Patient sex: M
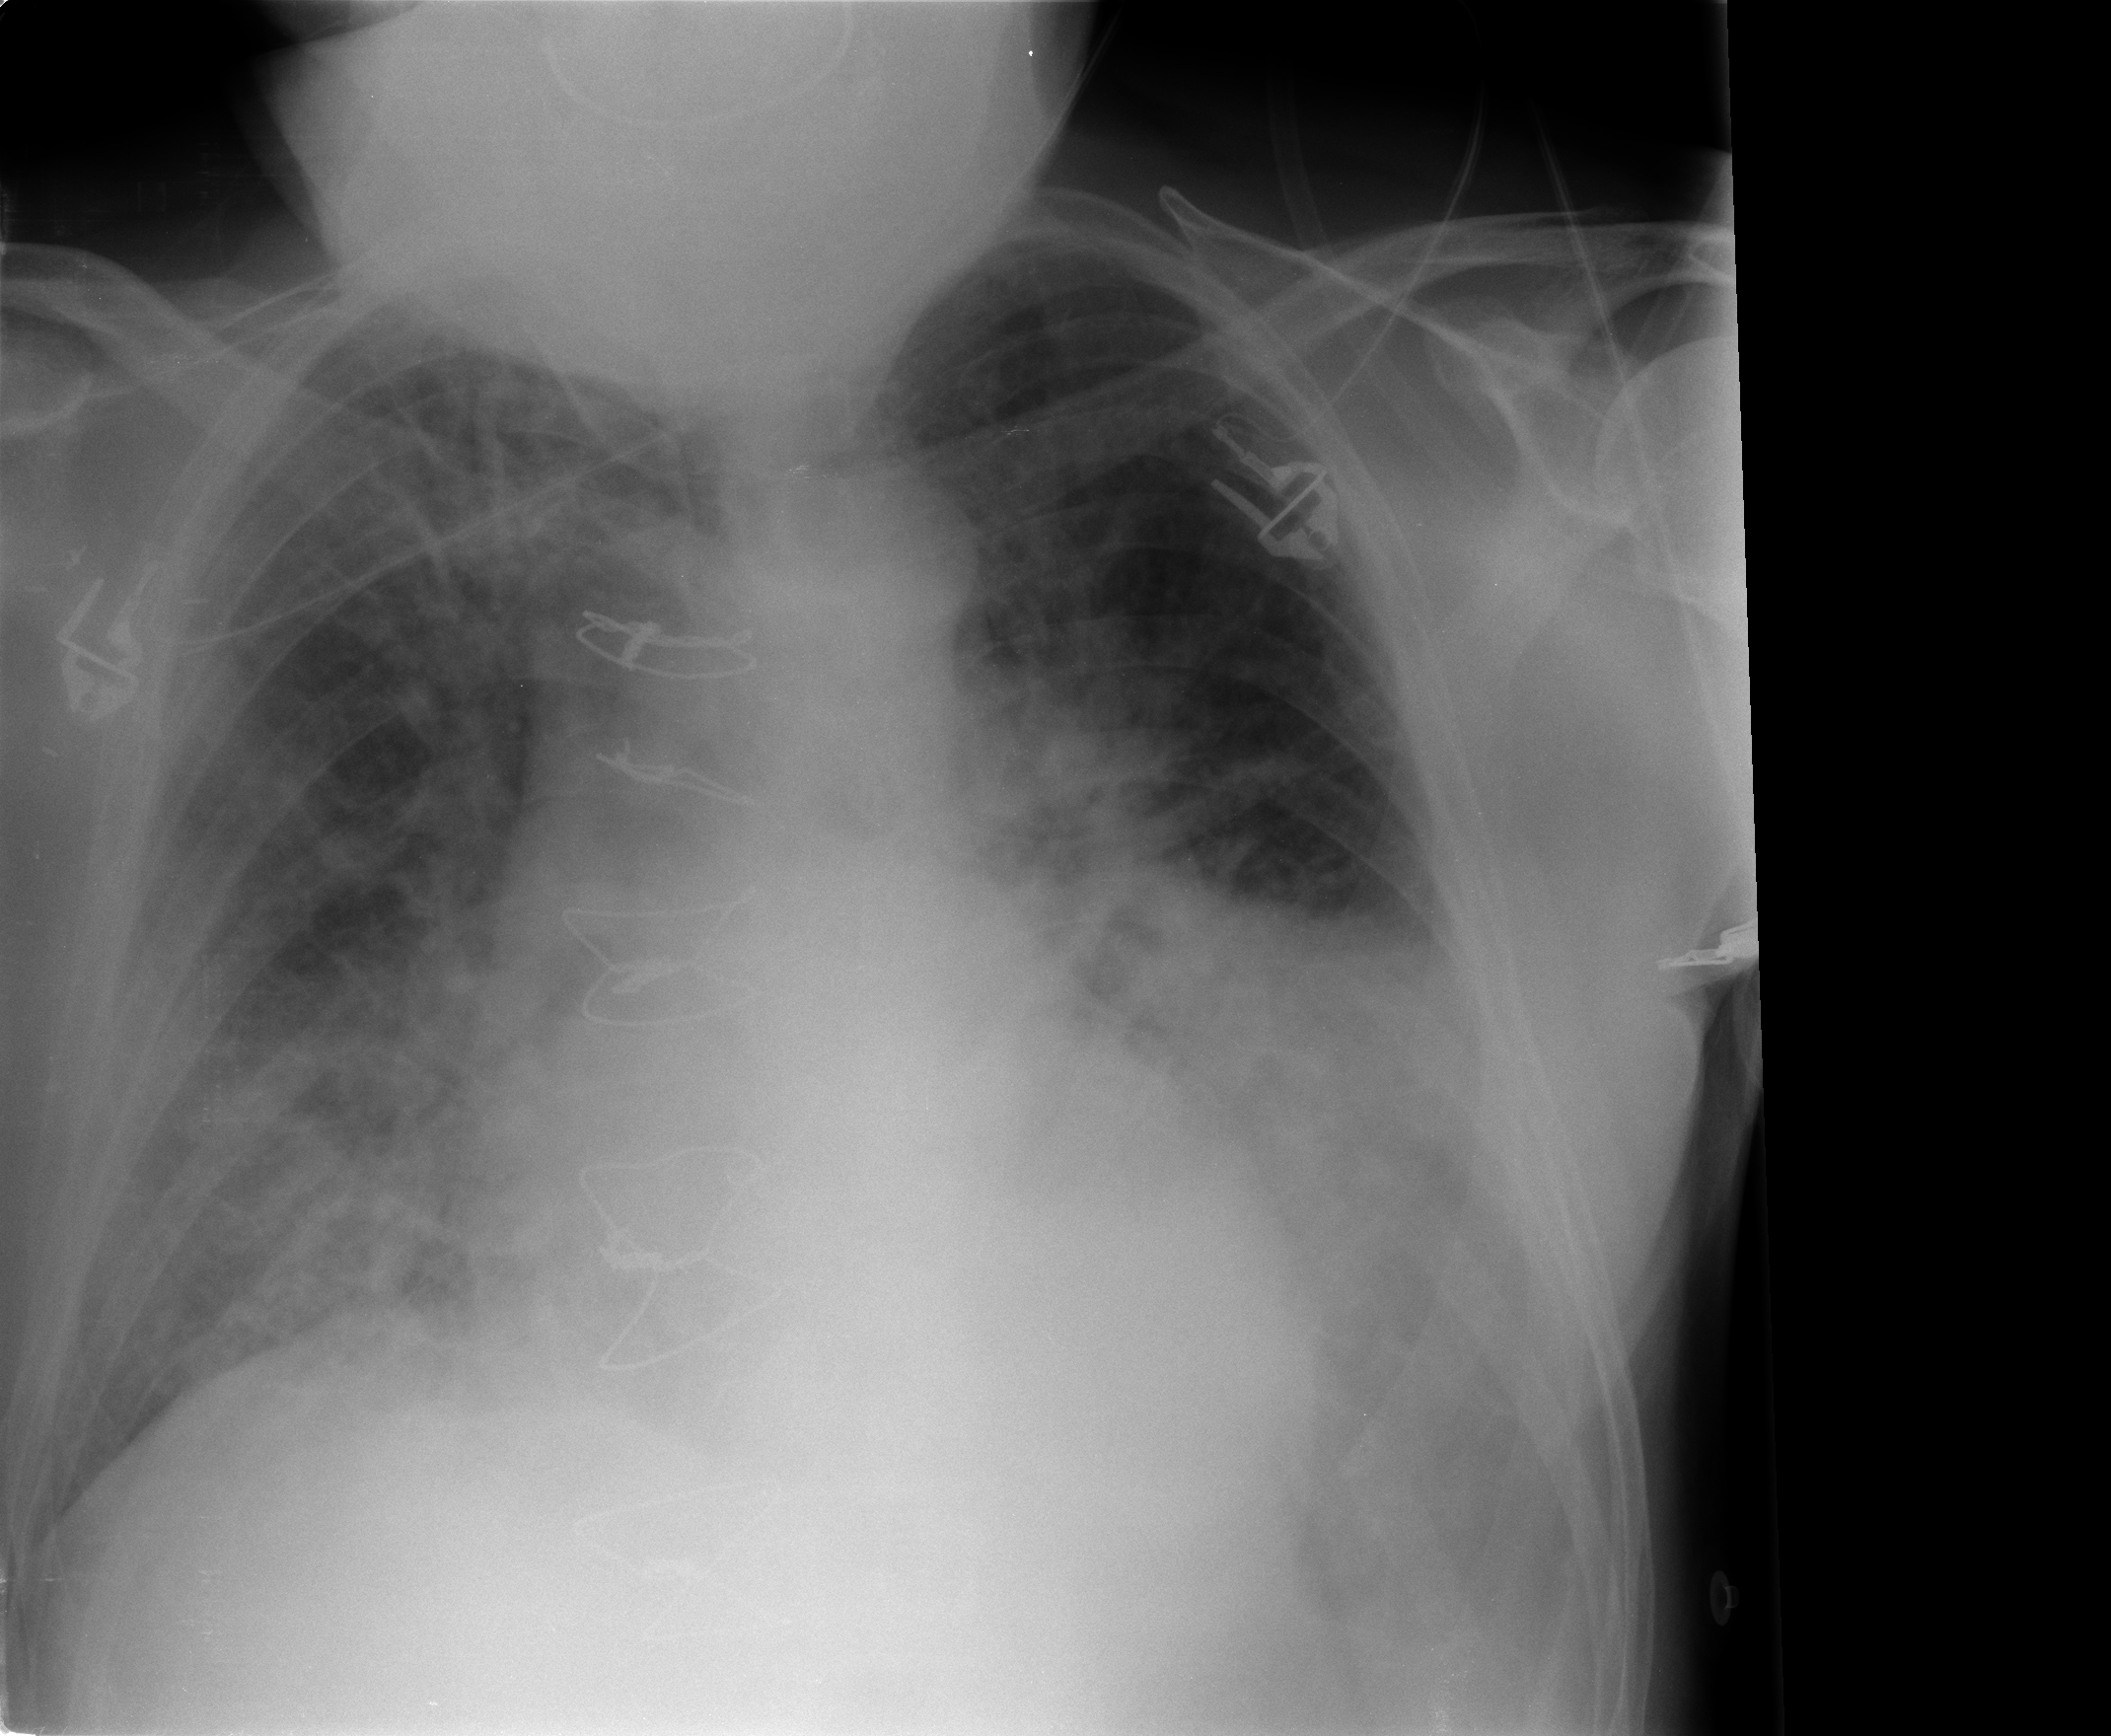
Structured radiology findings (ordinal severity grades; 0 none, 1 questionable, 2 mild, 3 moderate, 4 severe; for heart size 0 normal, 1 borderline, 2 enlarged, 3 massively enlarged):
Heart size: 0
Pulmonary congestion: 2
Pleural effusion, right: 0
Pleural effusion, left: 3
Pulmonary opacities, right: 3
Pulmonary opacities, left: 1
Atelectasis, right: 3
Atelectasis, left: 3